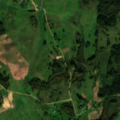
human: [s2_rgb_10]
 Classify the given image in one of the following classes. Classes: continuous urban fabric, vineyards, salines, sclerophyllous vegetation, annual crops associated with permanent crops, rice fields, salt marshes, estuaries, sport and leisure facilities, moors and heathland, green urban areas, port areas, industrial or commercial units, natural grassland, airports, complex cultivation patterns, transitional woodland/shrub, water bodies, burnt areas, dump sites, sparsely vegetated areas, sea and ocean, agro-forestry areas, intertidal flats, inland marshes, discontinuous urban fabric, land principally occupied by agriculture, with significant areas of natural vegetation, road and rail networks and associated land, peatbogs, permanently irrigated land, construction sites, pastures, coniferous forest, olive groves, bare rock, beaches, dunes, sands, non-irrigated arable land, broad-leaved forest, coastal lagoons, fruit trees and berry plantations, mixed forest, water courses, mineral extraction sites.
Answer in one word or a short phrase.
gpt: non-irrigated arable land, pastures, complex cultivation patterns, land principally occupied by agriculture, with significant areas of natural vegetation, broad-leaved forest, mixed forest